Question: I created a diagram using gridExtra's grid.arrange and tried to add a Main title for the entire plot before saving it to a .png file.
Using the 'main="TITLE"' argument works but it is flushed with the top border, regardless of the height I set the diagram.
One way would be to add an overall margin to the entire diagram, but again, I could not figure out how.
As an example, I modified SandyMuspratt and Baptiste's code from <URL>:
'''
library(ggplot2)
library(gridExtra)
x = read.table(text = "
1/1/2010 10
1/2/2010 20
1/3/2010 15
1/4/2010 56
1/5/2010 46
1/6/2010 15
1/8/2010 15
1/9/2010 15
1/10/2010 20
1/11/2010 15
1/12/2010 15
1/13/2010 40
1/14/2010 15
1/15/2010 15
1/16/2010 70", sep = "", header = FALSE)
p1<-ggplot(x, aes(V2, V1)) + geom_point()
p2<-tableGrob(x)
png( filename = "TEST.png", width = 1700, height = 900, units = "px")
grid.arrange(p2, p1, main=textGrob("Total Data and Image", gp=gpar(cex=3)),
ncol = 2,widths=unit.c(grobWidth(p2), unit(1,"npc") - grobWidth(p2)))
dev.off()
'''
The PNG output to show title flushed with border:

I suspect the solution could be rather simple but I can't seem to find a solution online. I have read ?grid.arrange, <URL> and other posts, but none mentioned this.
Any help would be appreciated and thanks in advance!
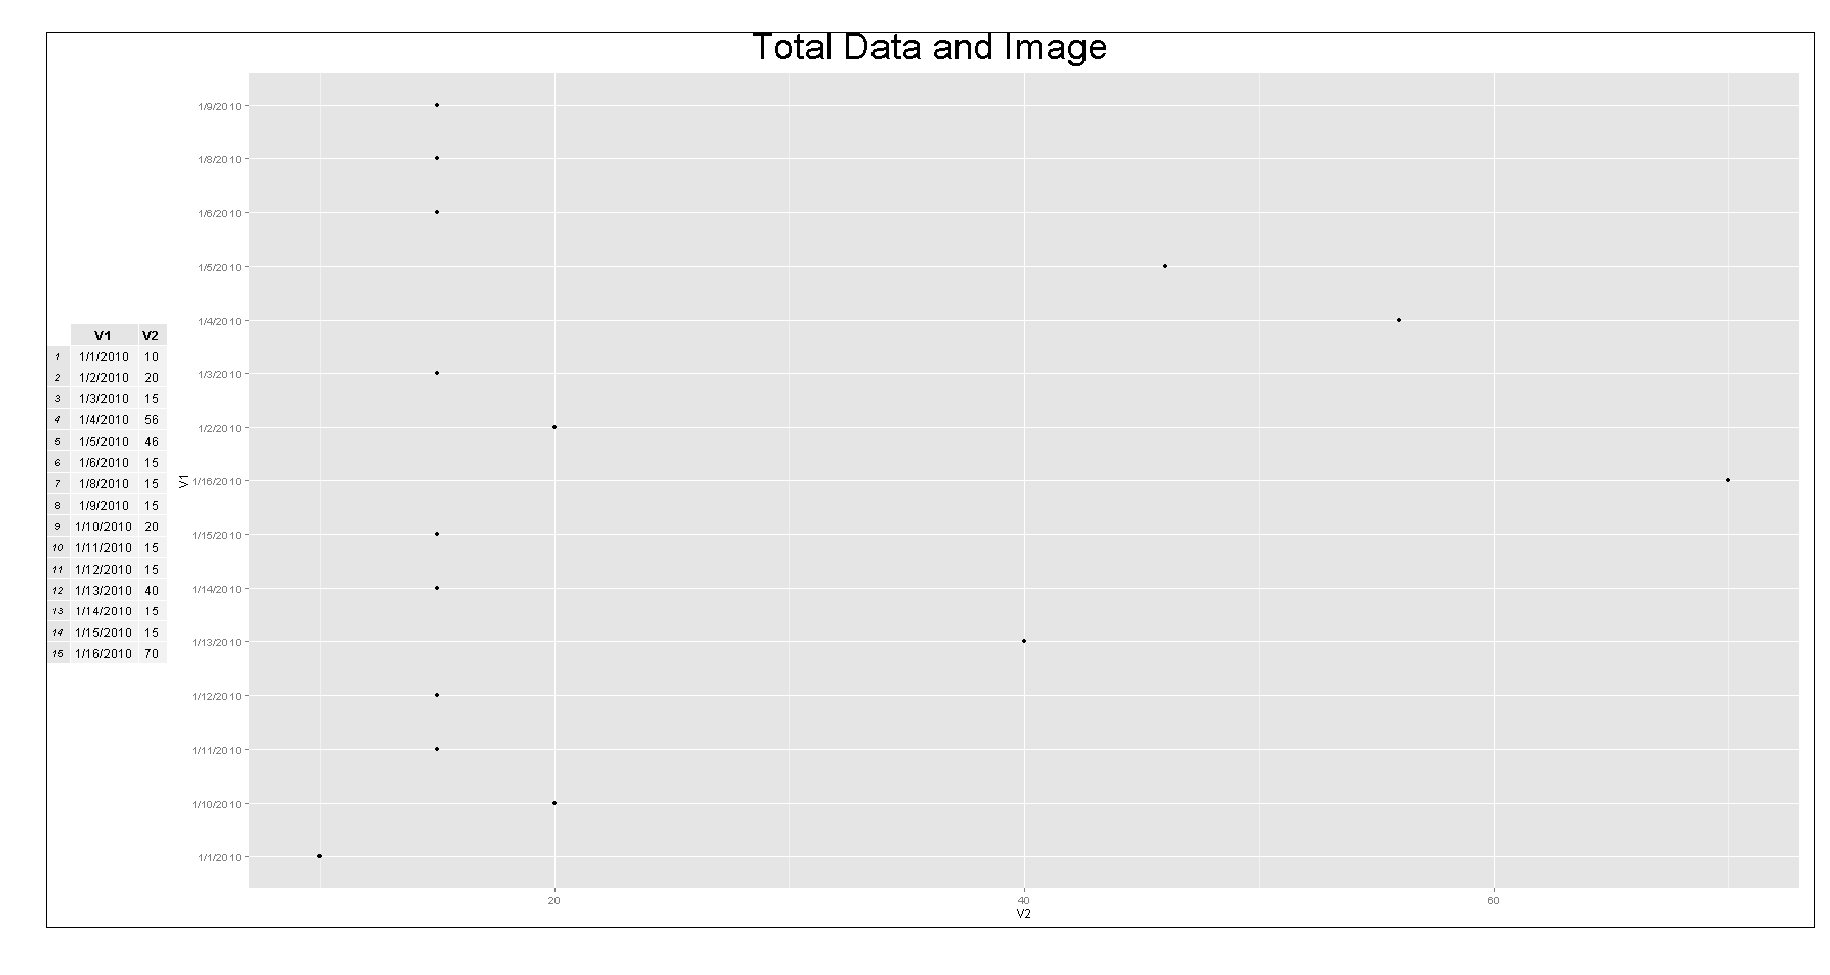
Answer: '?textGrob' gives a hint:
'''
main=textGrob("Total Data and Image", gp=gpar(cex=3), just="top")
'''
(16/07/2015): with 'gridExtra' >= 2.0.0, the 'main' parameter has been renamed 'top'. See '?arrangeGrob' for details.